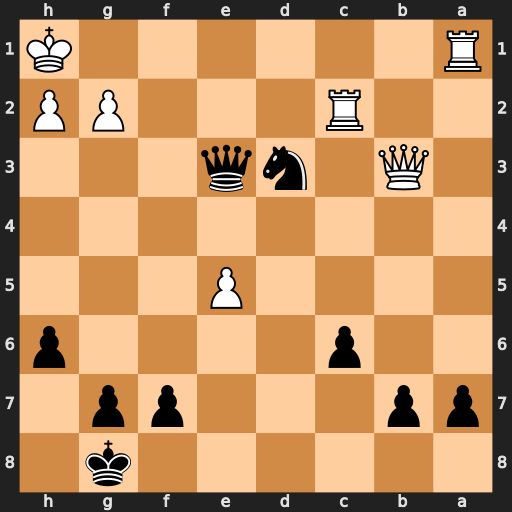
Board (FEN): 6k1/pp3pp1/2p4p/4P3/8/1Q1nq3/2R3PP/R6K
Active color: b
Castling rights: -
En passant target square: -
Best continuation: Nf2+ Rxf2 Qxb3